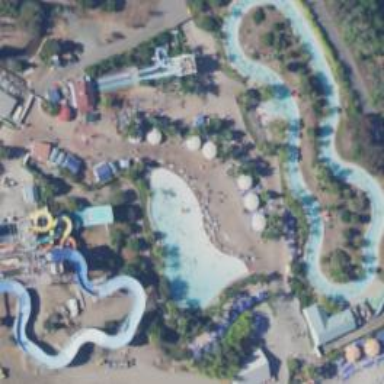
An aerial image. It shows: Water slide attraction.